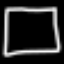
Label: square